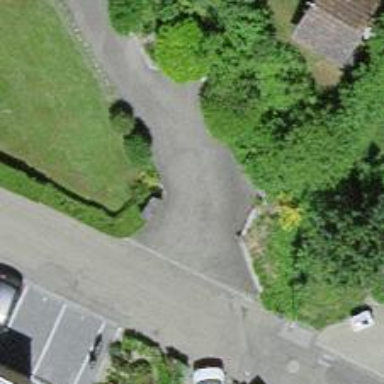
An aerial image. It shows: Living street.